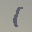
Label: 1